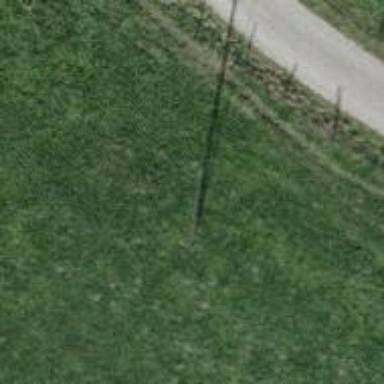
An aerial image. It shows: Power pole.